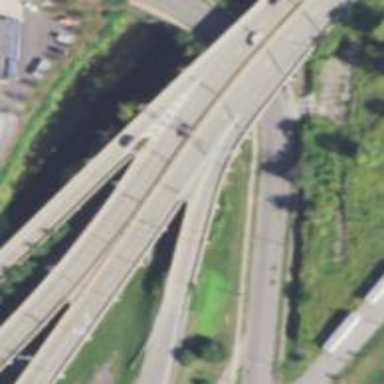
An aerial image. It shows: Trunk link highway passing over bridge.